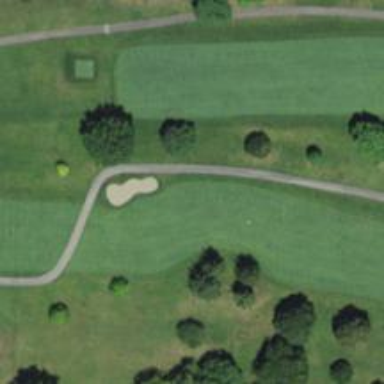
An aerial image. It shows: View of golf hole.